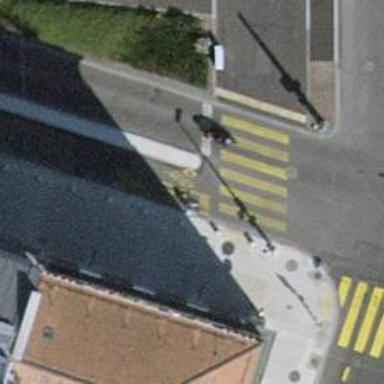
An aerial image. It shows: Road with traffic signals.